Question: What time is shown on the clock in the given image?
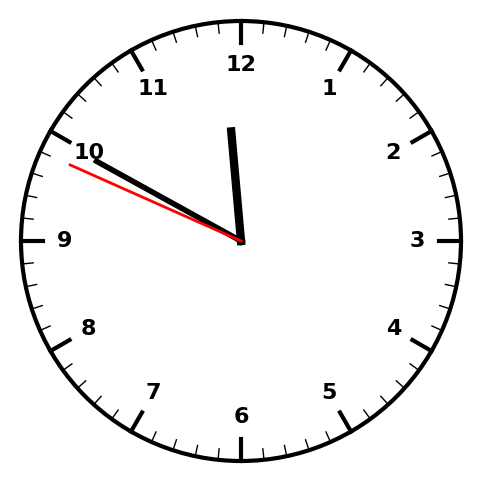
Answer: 11:49:49